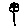
Label: flower